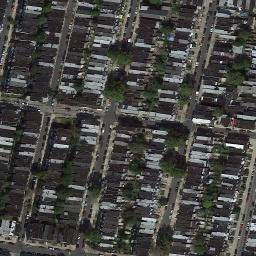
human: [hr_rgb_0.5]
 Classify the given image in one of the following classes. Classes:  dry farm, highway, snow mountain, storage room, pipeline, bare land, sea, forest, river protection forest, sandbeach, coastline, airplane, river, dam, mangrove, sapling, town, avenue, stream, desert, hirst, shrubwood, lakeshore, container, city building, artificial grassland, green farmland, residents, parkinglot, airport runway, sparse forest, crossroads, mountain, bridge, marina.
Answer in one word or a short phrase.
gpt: town